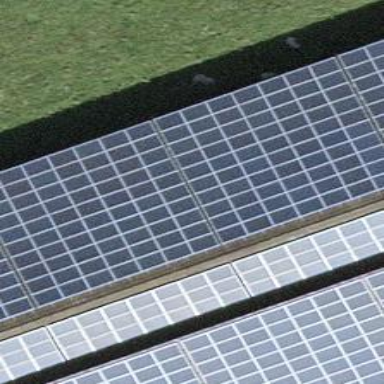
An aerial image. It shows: Solar power generator using photovoltaic panels.